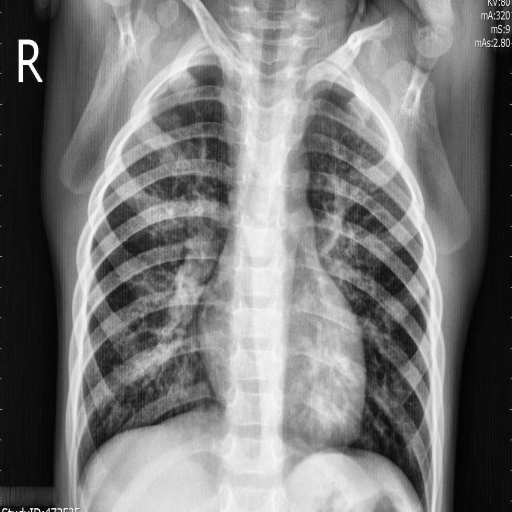
Finding: PNEUMONIA